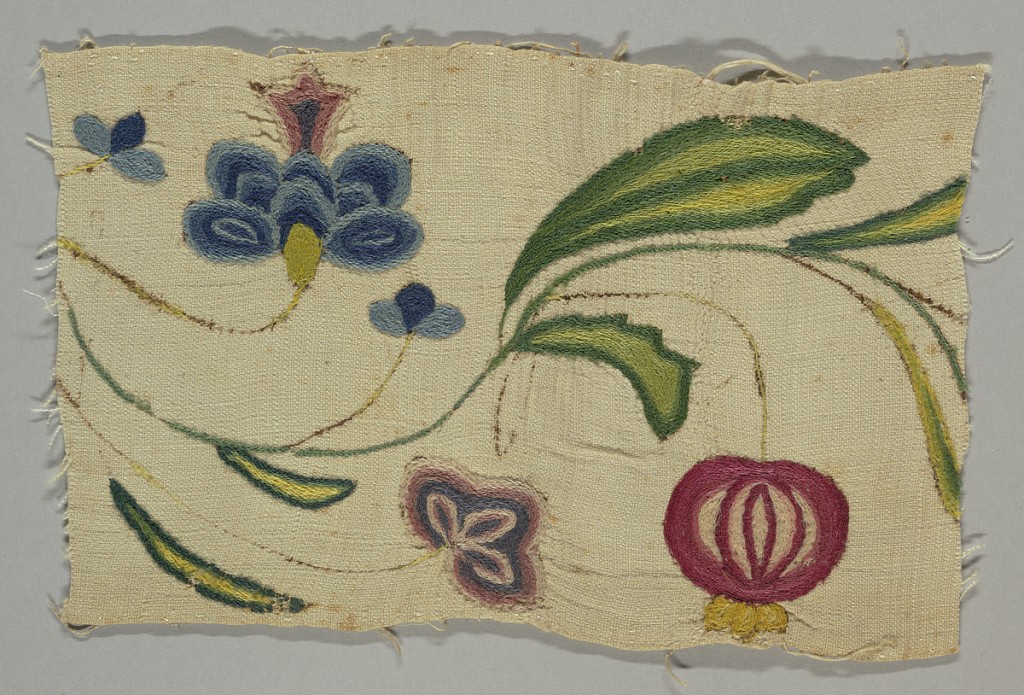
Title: Fragment
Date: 17th century
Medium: wool on linen Technique: crewel wool embroidery
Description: Fragment in a pattern showing leaves with flowers and fruit.